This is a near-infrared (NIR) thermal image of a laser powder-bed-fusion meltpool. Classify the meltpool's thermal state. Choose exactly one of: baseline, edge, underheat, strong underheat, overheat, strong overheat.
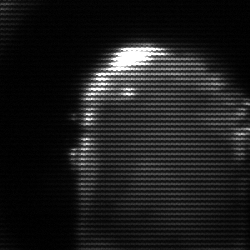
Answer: baseline